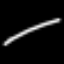
Label: line